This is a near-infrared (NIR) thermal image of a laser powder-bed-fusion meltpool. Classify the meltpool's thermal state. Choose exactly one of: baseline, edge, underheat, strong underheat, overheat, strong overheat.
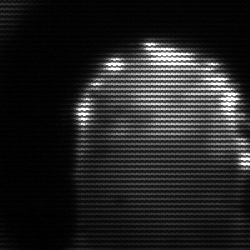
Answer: baseline